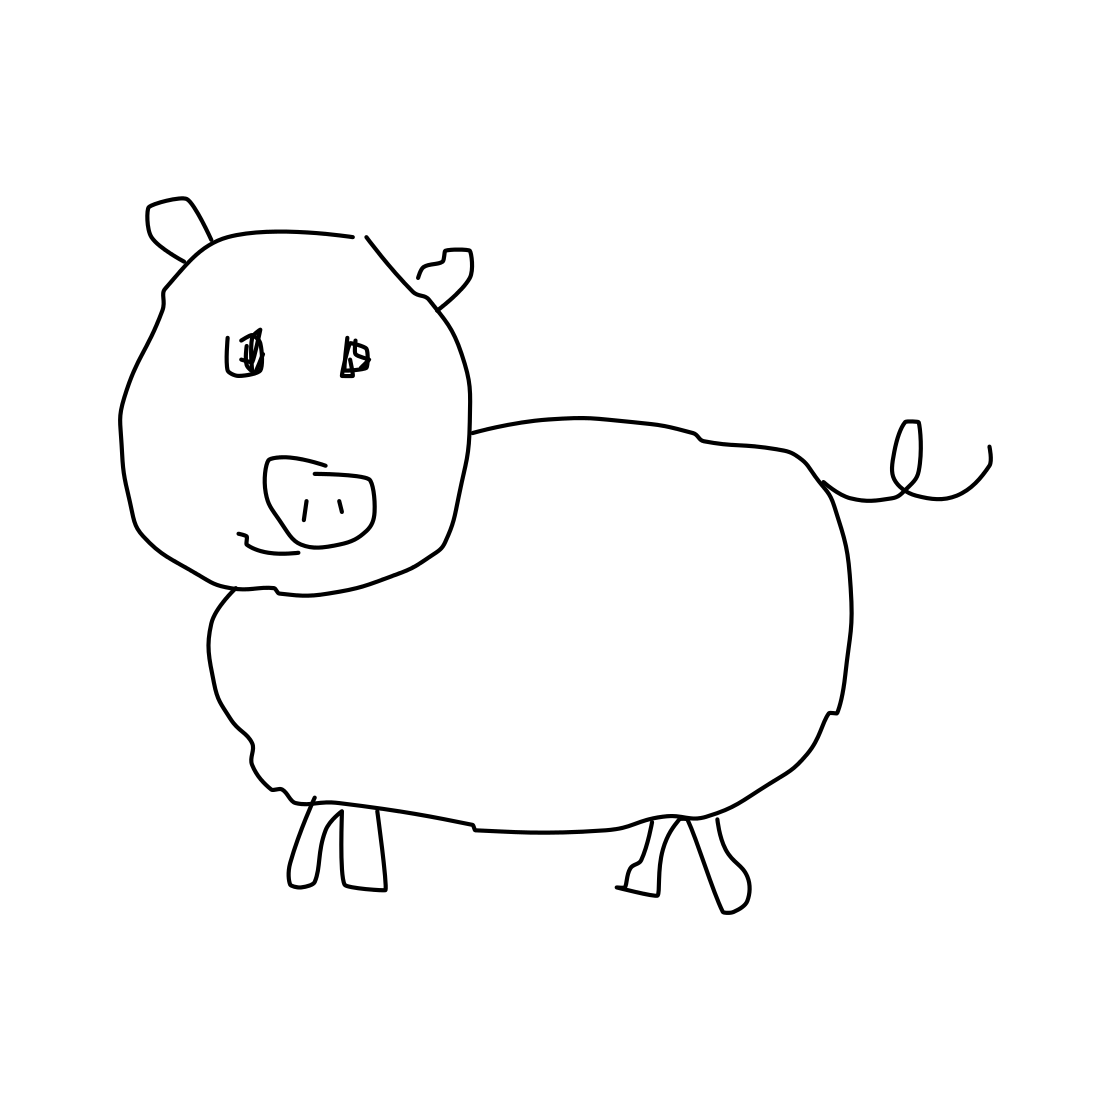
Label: pig